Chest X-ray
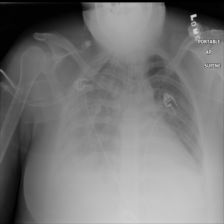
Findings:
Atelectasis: negative
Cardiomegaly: negative
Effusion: positive
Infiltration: positive
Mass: negative
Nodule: negative
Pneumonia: negative
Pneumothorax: negative
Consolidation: negative
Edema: negative
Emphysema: negative
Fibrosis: negative
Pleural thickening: negative
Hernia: negative